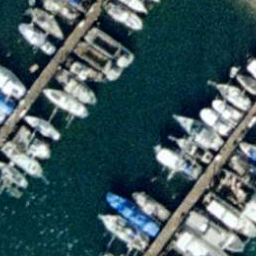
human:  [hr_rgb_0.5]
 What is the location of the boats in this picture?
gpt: diagonal